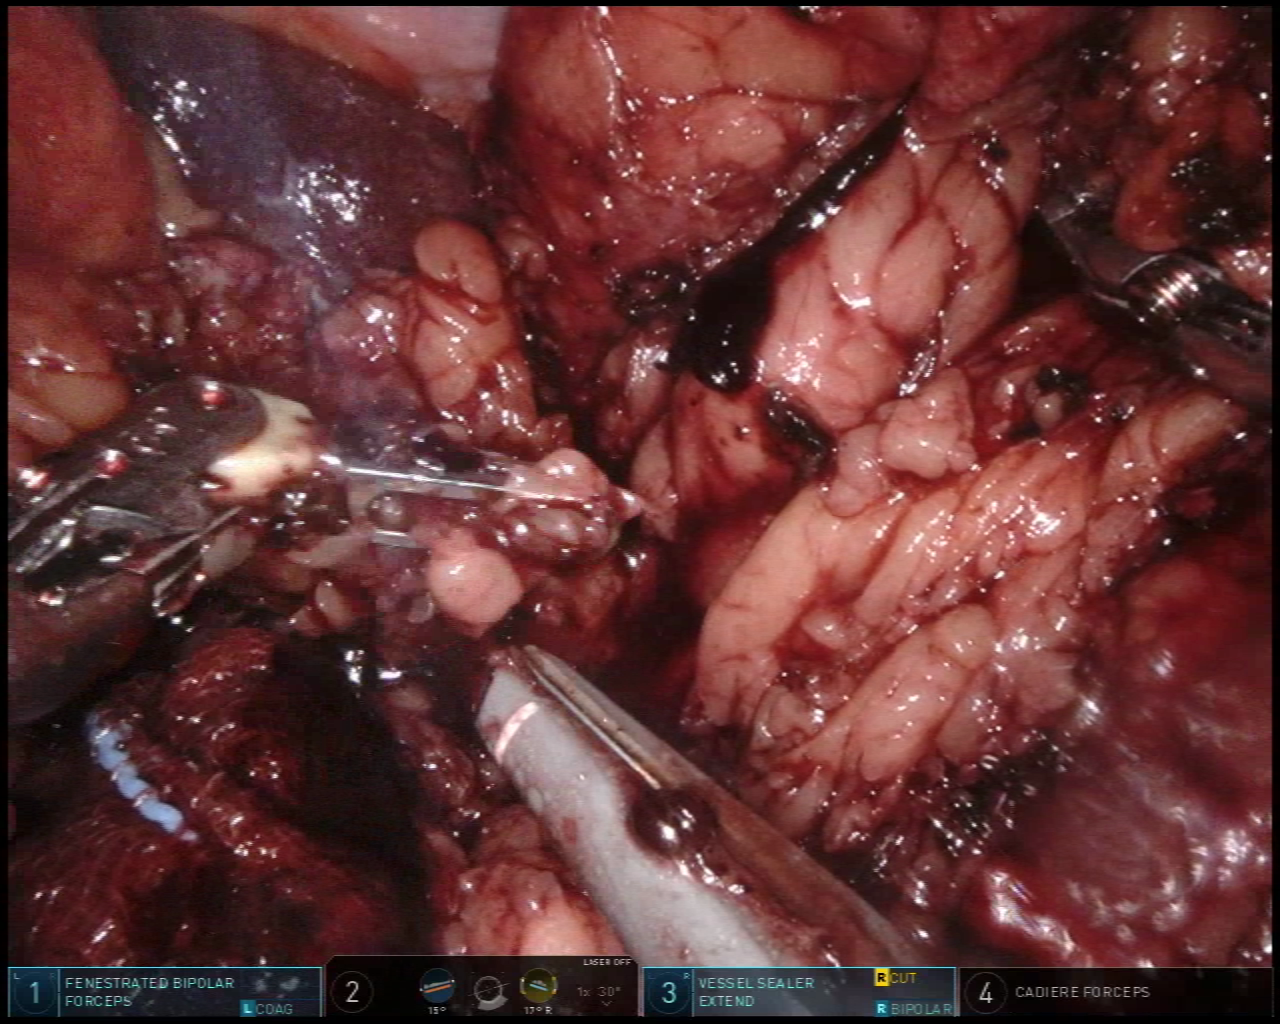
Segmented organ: spleen
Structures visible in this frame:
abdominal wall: yes
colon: no
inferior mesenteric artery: no
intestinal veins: no
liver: no
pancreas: no
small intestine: no
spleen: yes
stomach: no
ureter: no
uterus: no
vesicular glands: no